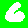
Digit: 6